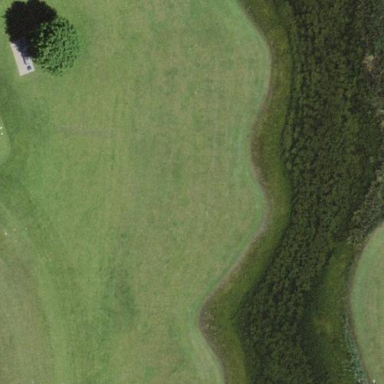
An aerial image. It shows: Water hazard in golf course. The hazard is natural water feature.